Interaction volume radius: 10 \u00c5
Interaction volume height: 10 \u00c5
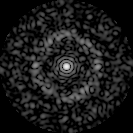
Disorder parameter: 0.8628